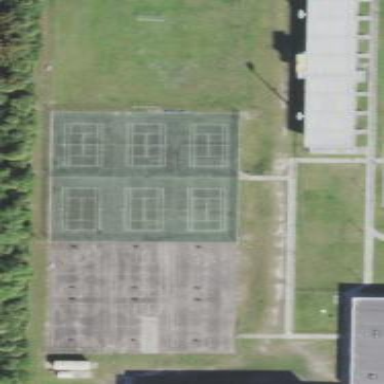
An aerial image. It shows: Tennis court on pitch.